Question: I'm currently using a writeln command to write to a text file.
Is there any way to use concatenated string using record in pascal?
This is my pascal code currently:
'''
Procedure SaveTopScores (Var TopScores : TTopScores);
Var
Count : Integer;
CurrentFile : Text;
Begin
Assign(CurrentFile, 'HiScores.txt');
Rewrite(CurrentFile);
For Count := 1 To MaxSize
Do Writeln(CurrentFile, TopScores[Count].Name, ',', TopScores[Count].Score);
Close(CurrentFile);
End;
'''
And this is writing to the file in VB, is there a way to do a concatenated string in pascal?

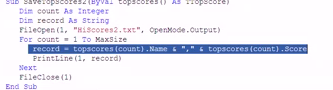
Answer: Try 'str1 + str2'. I think it's an extension on the original Pascal, but it should be quite common.